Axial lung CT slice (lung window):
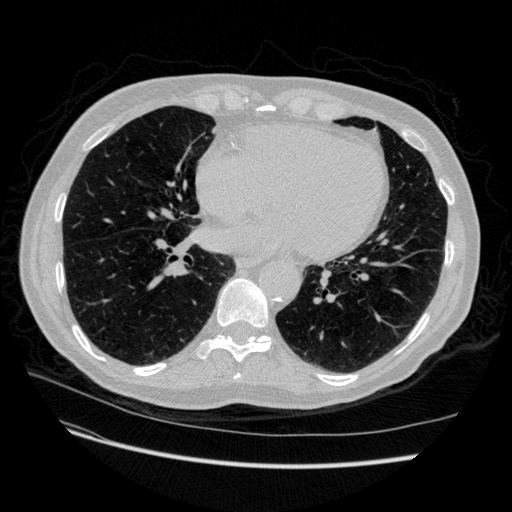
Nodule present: no